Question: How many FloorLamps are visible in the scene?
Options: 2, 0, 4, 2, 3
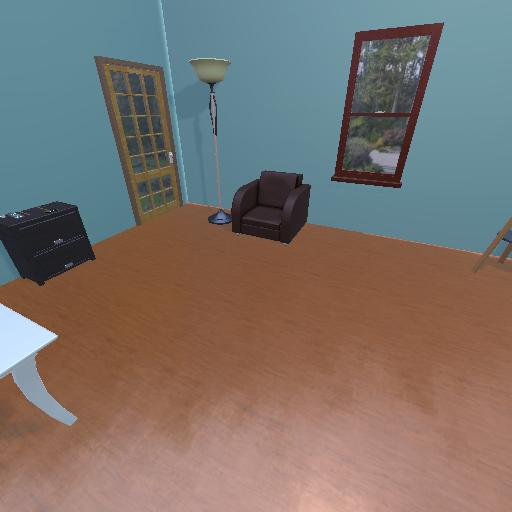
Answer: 2